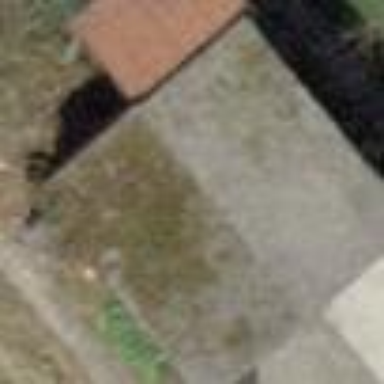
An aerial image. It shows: Group of garages.